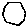
Label: hexagon